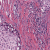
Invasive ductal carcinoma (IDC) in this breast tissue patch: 0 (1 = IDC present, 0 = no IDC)